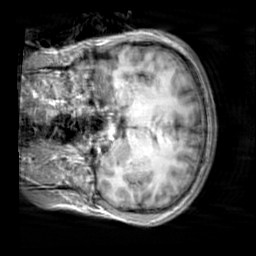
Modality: T1w
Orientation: coronal
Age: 31
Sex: male
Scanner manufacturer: siemens
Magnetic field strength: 3 T
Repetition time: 2.3 s
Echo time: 0.00303 s